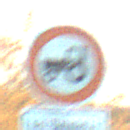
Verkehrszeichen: VerbotKraftfahrzeugeZuegeNichtSchneller25
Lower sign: SonstigeFahrzeugePersonengruppenFrei2
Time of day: SunriseSunset
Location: Outdoor (RoadRail)
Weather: PartlyCloudy
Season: NotSpecified
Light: Natural